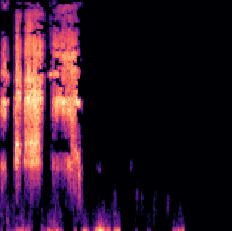
Sound class: Rooster